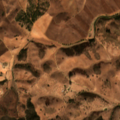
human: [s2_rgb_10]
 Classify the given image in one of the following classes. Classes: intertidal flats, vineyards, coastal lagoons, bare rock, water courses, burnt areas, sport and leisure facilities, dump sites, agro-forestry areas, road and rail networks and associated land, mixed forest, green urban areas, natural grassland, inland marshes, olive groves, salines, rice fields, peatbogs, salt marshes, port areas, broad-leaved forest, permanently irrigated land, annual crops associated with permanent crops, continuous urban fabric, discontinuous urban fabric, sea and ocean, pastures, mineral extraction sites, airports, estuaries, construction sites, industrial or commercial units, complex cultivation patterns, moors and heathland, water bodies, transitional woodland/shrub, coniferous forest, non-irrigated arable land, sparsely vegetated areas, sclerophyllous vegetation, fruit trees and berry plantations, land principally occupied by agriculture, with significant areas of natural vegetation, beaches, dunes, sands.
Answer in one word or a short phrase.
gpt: non-irrigated arable land, olive groves, broad-leaved forest, transitional woodland/shrub